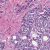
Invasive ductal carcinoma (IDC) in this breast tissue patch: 0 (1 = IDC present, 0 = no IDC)